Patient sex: M
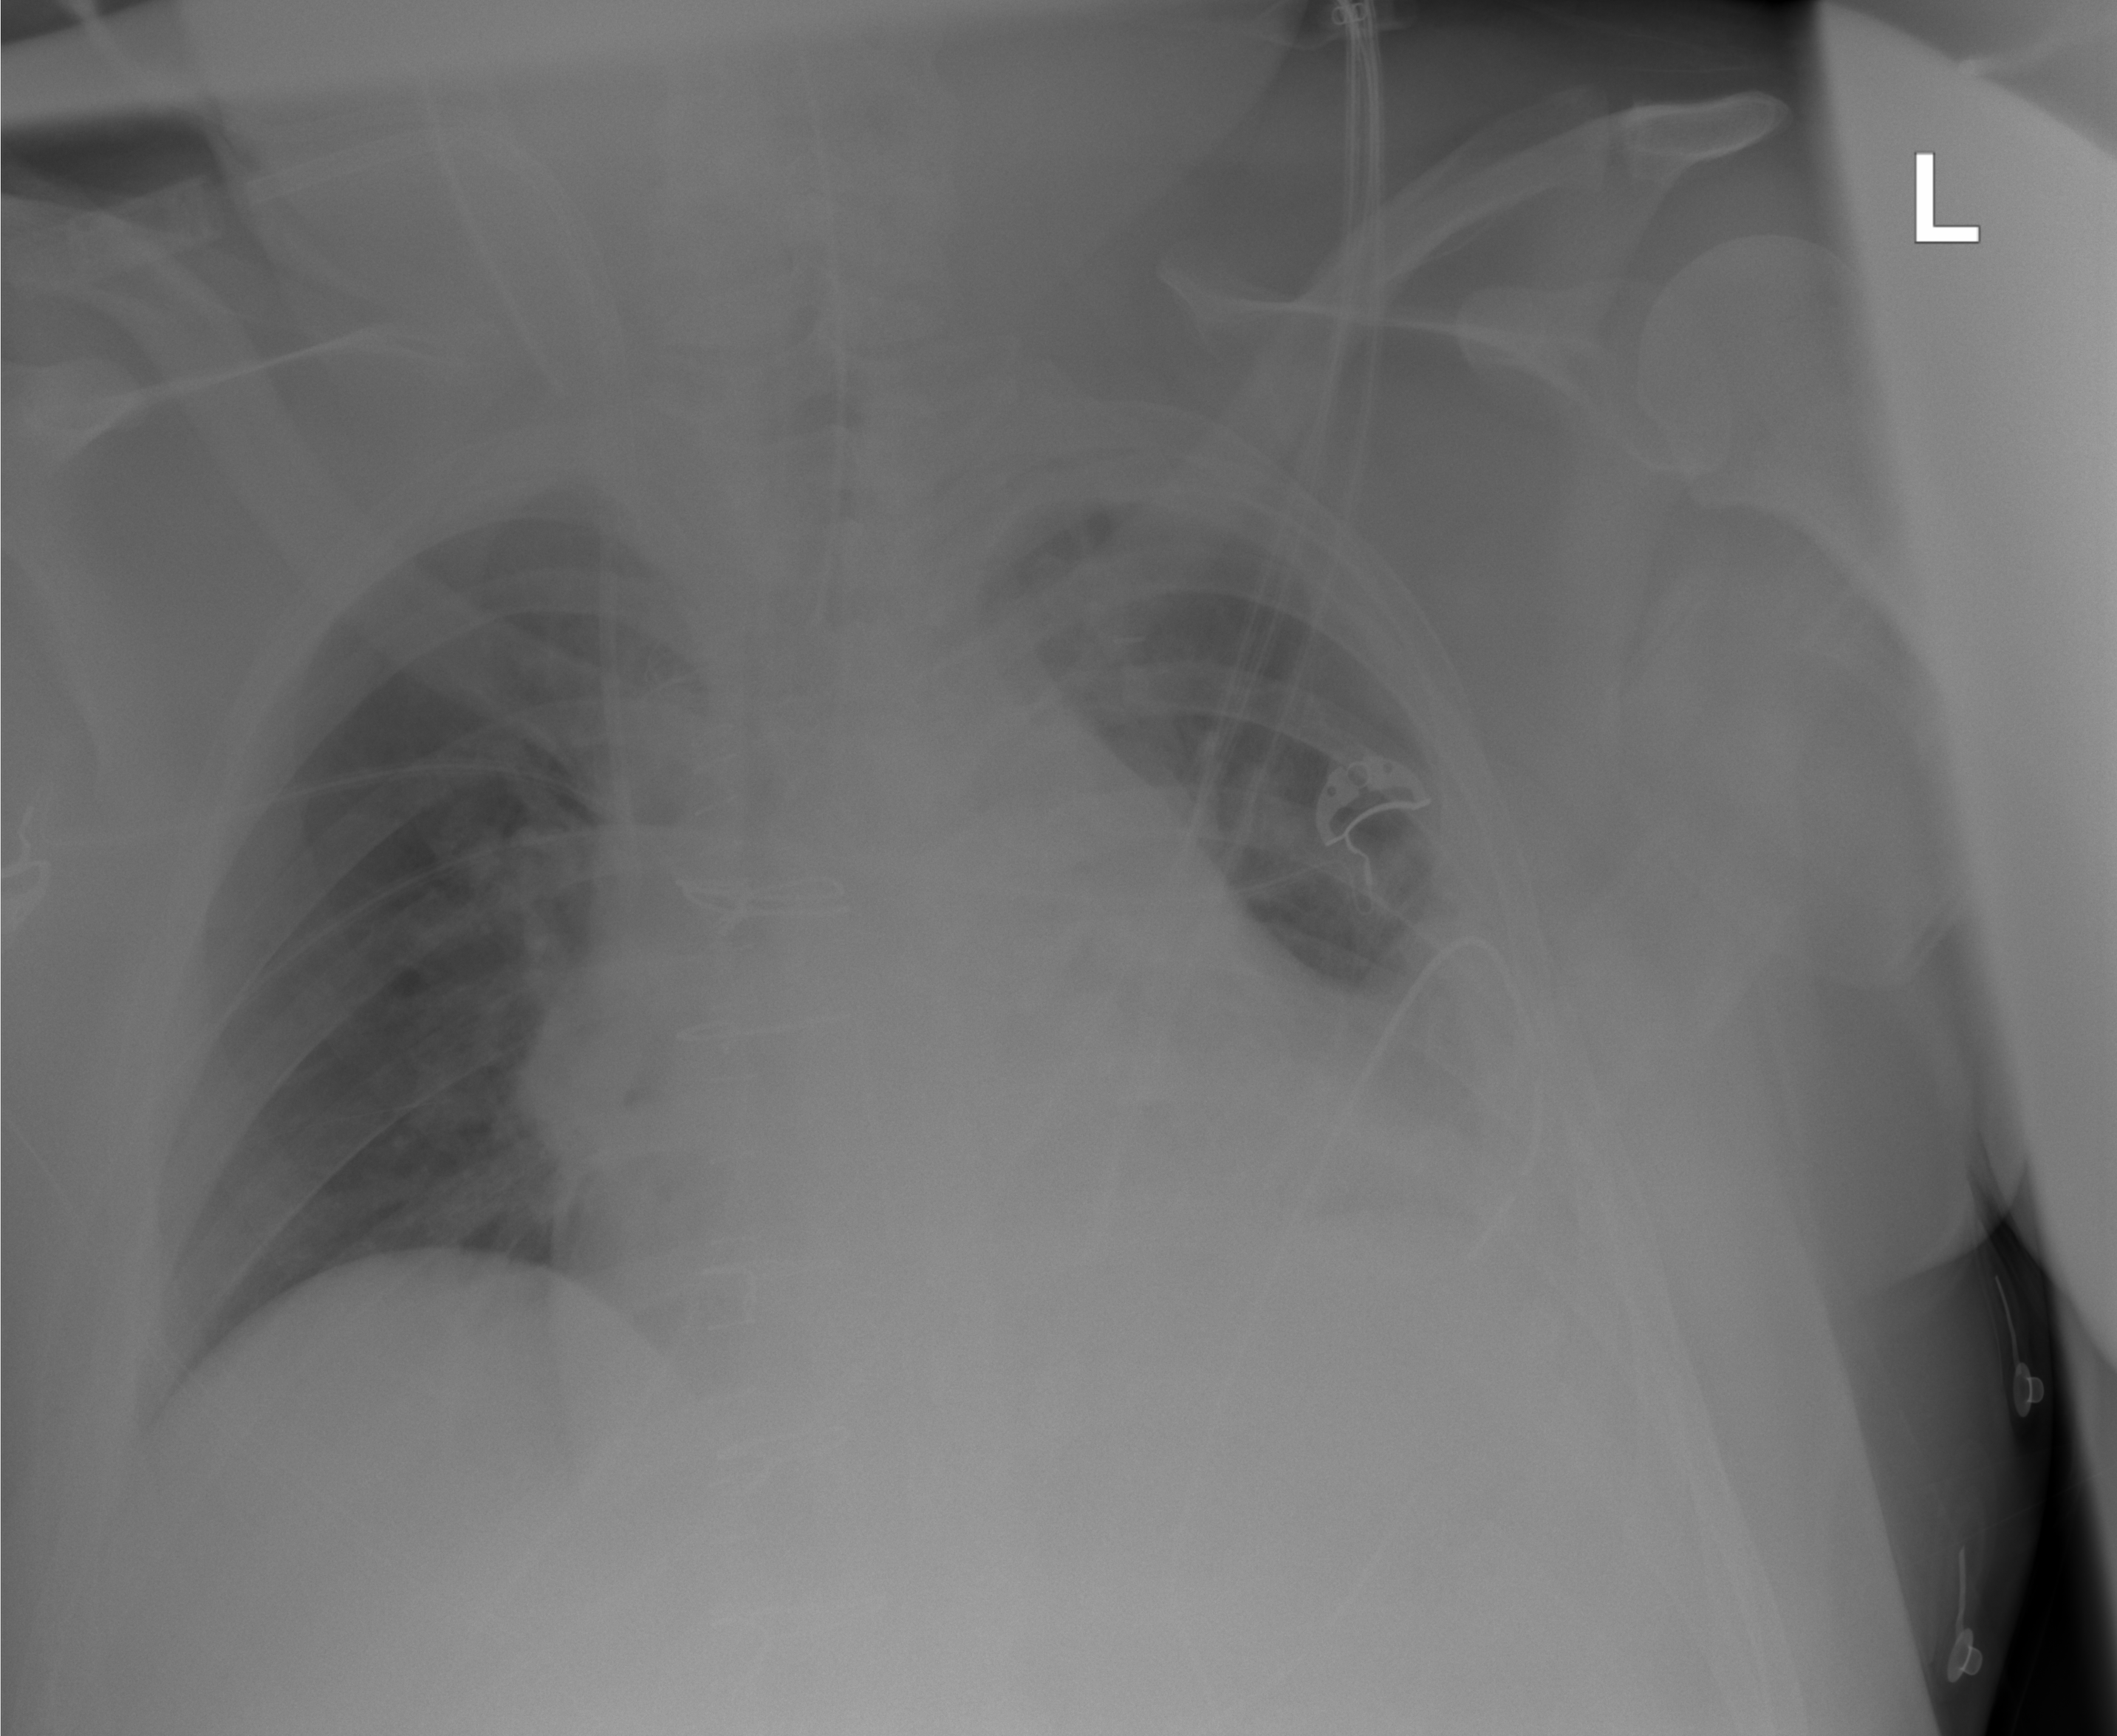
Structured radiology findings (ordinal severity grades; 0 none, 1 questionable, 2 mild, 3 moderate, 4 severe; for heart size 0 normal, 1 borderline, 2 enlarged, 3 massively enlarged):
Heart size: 0
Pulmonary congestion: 0
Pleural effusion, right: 0
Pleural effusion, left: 1
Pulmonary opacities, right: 0
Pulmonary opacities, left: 0
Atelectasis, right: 1
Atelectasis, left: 1